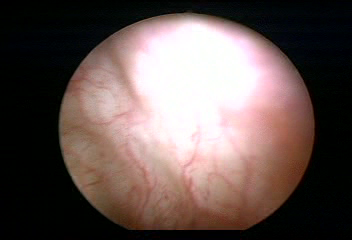
Modality: WLC
Class: Normal mucosa
Bladder cancer association: No